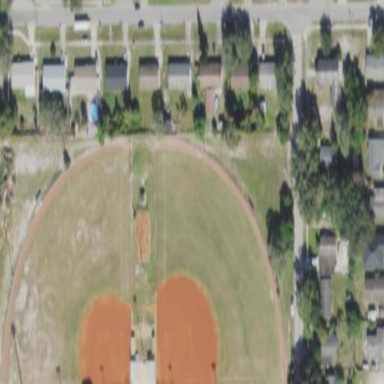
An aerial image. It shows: Baseball pitch for leisure and sports activities.